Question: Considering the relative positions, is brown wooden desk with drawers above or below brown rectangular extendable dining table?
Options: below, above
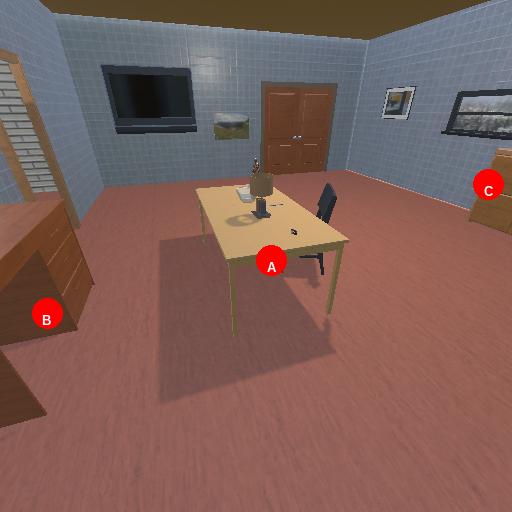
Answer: below